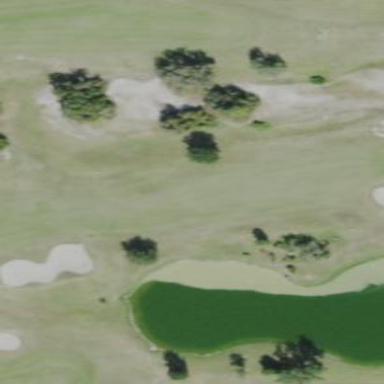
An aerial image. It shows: Grassy area designated as golf fairway.